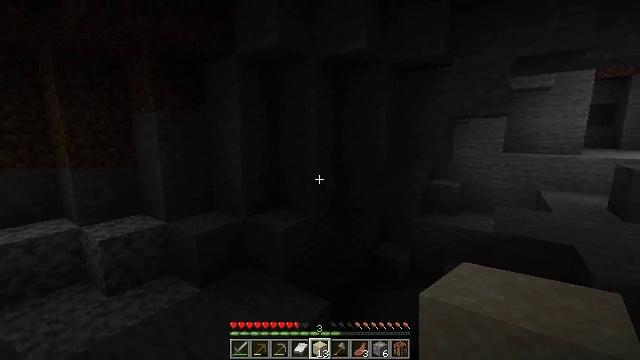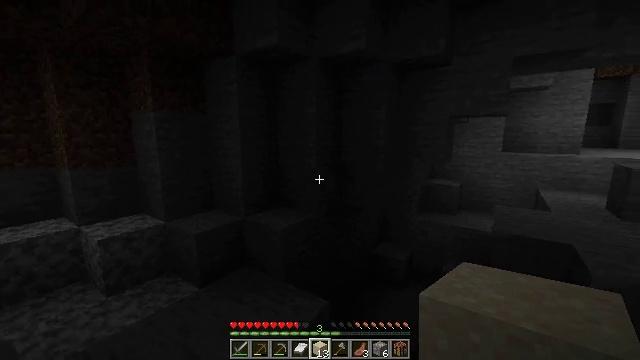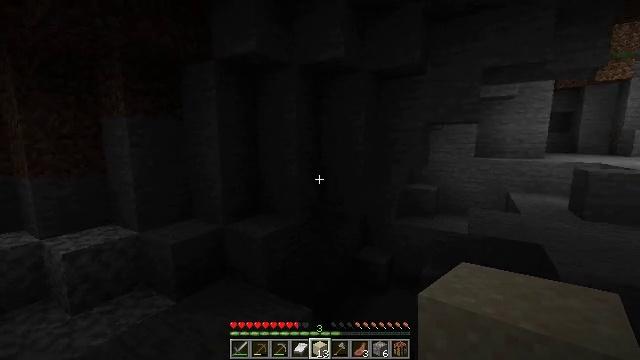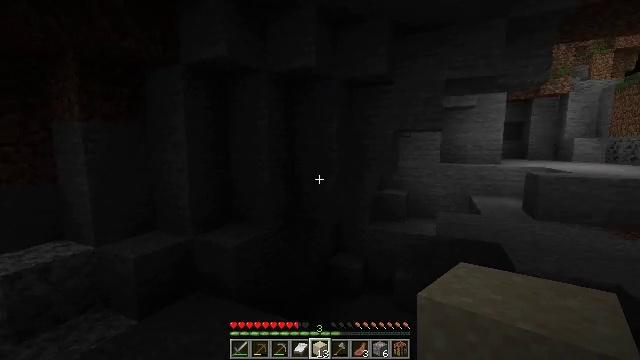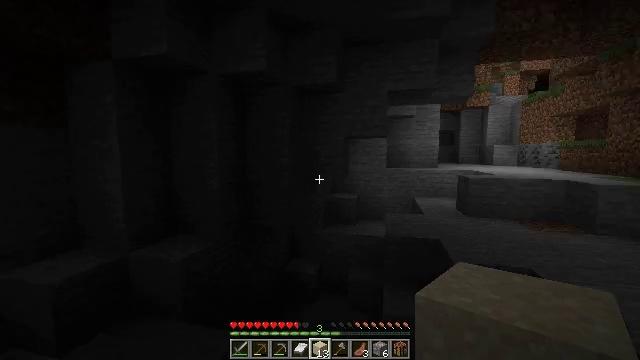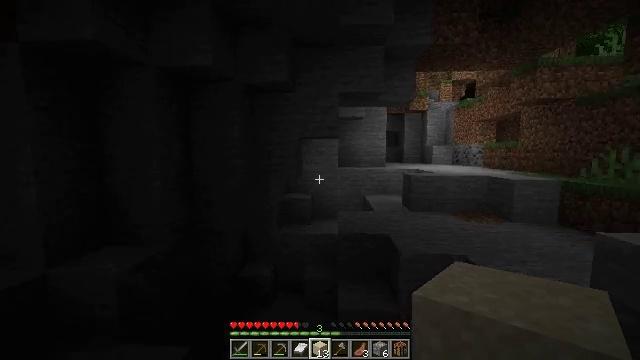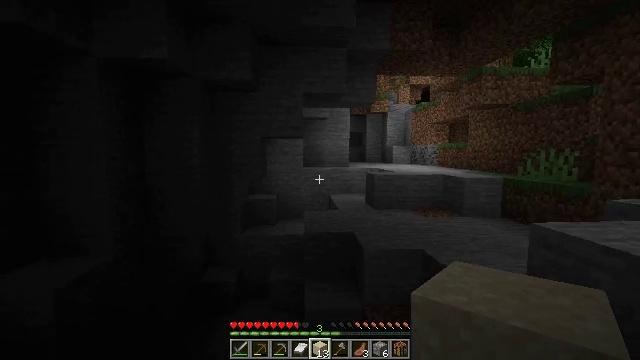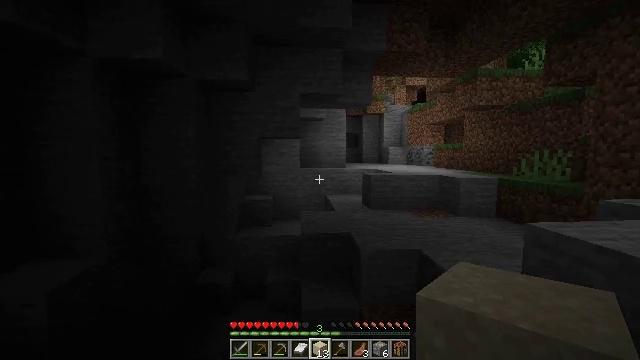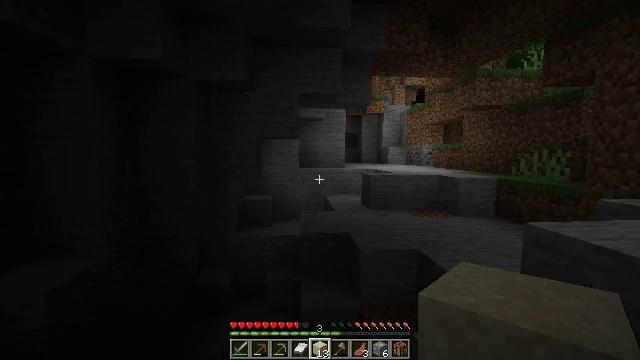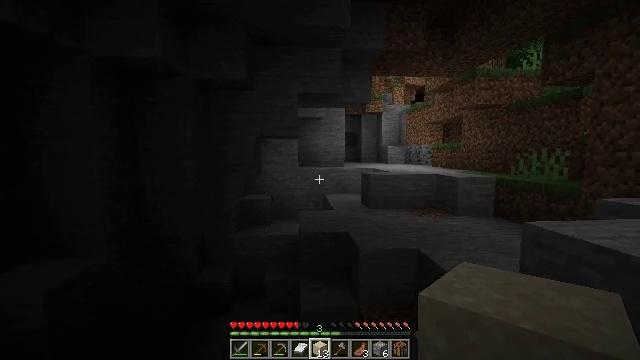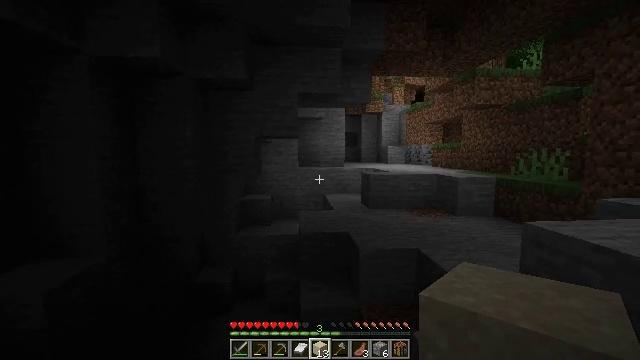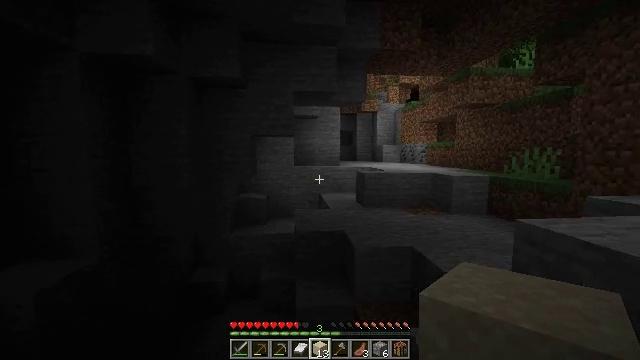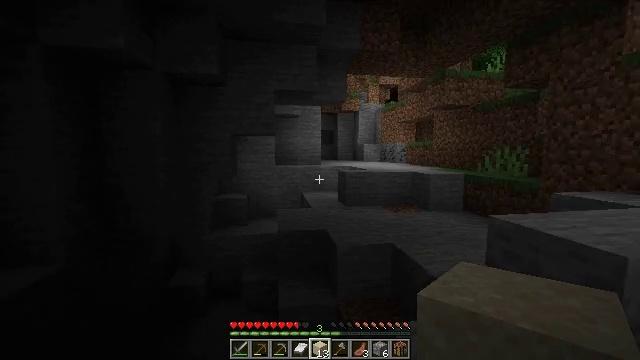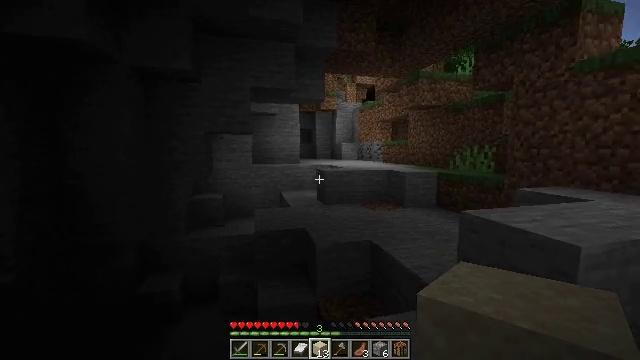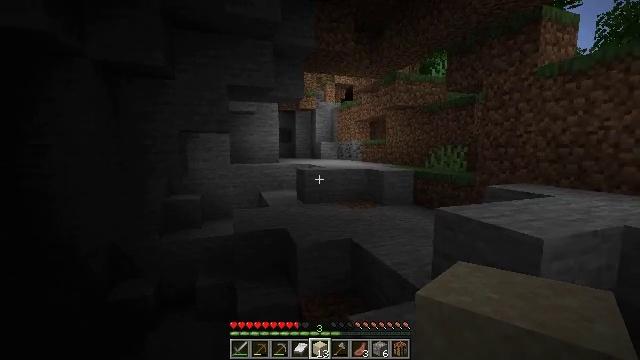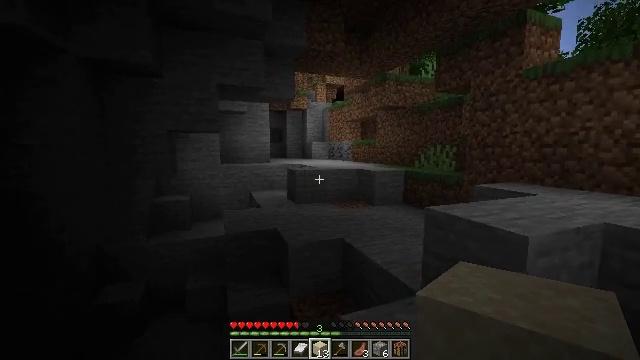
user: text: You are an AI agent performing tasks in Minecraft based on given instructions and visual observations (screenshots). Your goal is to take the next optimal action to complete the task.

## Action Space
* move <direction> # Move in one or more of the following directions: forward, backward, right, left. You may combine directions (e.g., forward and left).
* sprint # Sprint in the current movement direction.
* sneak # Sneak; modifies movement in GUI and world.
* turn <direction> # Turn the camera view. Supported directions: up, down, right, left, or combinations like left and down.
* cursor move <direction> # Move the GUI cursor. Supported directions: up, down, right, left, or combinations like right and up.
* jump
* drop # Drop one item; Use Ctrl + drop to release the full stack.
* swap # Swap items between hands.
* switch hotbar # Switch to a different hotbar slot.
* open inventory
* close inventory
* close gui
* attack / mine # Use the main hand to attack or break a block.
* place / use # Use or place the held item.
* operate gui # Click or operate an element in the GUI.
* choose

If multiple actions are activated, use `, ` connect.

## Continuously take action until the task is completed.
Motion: motion action
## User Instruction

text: Mine the sugar cane near rivers.
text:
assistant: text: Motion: no_op
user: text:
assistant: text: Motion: turn right and up
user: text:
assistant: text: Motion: turn right and up
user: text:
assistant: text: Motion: turn right and up
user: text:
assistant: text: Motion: turn right
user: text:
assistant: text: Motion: turn right
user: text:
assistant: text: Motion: no_op
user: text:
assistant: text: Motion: no_op
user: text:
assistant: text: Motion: no_op
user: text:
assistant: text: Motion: no_op
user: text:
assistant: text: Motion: turn right
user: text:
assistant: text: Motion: turn right
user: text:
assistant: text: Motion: turn right
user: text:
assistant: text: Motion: turn right
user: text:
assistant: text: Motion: turn right
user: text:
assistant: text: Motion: turn right
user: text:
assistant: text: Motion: turn right
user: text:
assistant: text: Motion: turn right
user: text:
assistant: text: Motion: move forward
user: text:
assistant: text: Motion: move forward, turn right
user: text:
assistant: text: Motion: move forward, turn right
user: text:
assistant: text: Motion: move forward, turn right
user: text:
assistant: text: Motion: move forward, turn right
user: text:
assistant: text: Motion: move forward, turn right
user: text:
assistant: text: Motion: move forward, turn right
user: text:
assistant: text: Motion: move forward
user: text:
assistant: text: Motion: move forward
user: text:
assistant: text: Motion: no_op
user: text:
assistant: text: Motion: no_op
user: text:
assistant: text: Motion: no_op